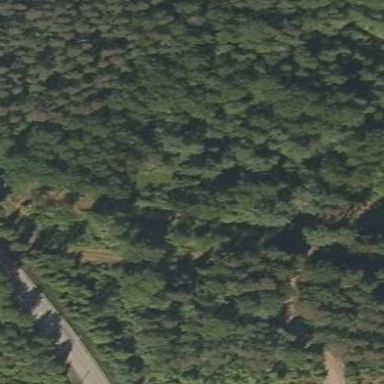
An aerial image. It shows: Mixed woodland area with variety of leaf types and cycles.